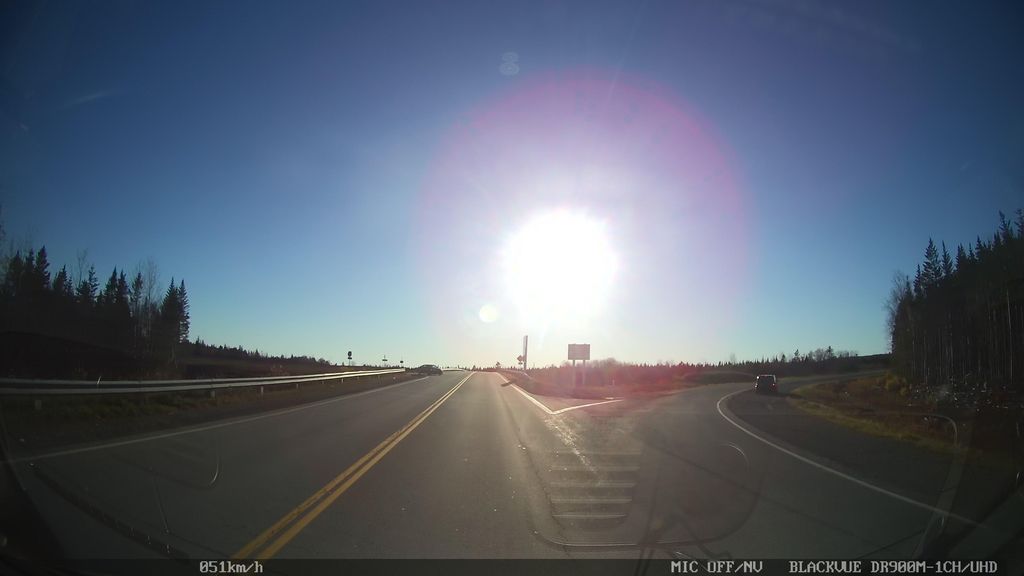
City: halifax